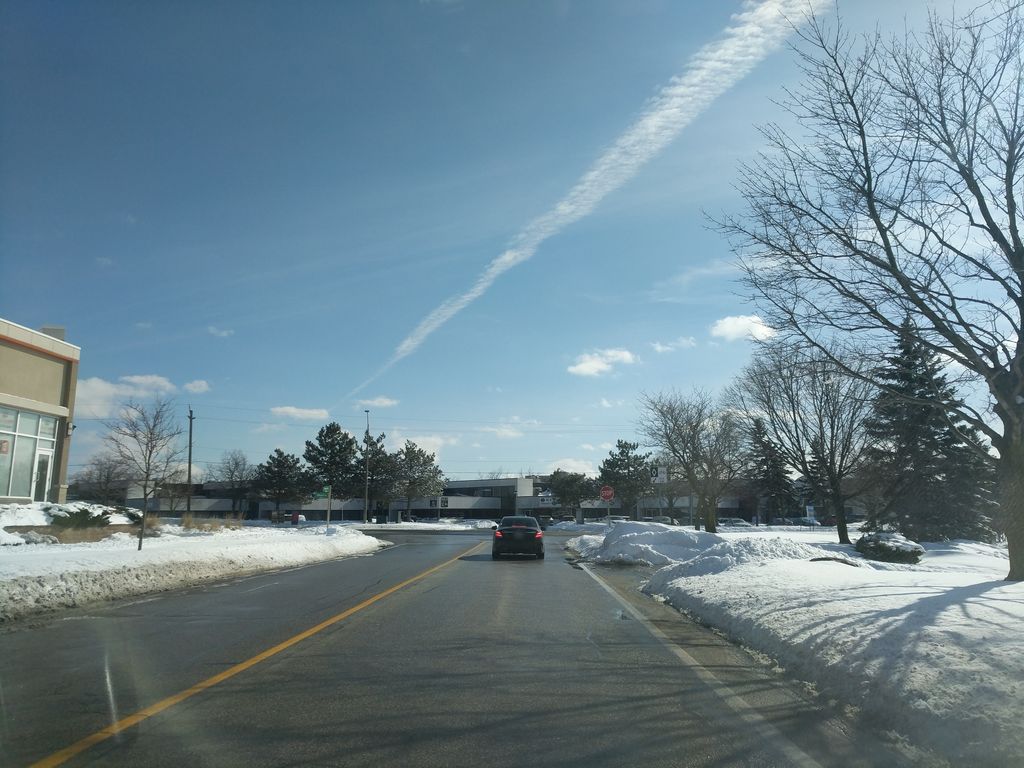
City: toronto